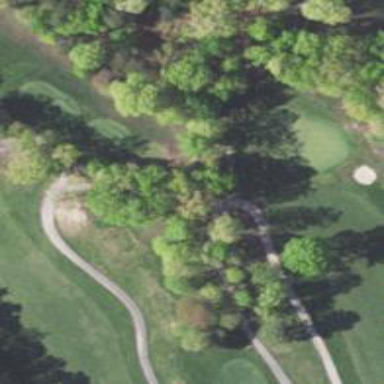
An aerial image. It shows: Pathway for golfing.